Current action and preconditions to check: path_clear

Your task: For each precondition in the list above, predict whether it will hold at this action.

Consider the current scene as observed from the mobile robot's camera, and analyze the predicted future states of all dynamic agents (e.g., people, animals, vehicles, or any moving entities) within the NEXT SECOND.

IMPORTANT: Only answer "very likely" if you are absolutely certain—based on strong, clear evidence—that a dynamic agent will violate the precondition in the predicted future state. Do NOT answer "very likely" for unlikely, ambiguous, or low-probability risks.

Ask yourself for each precondition: Is there a high probability, with clear and convincing evidence, that the predicted future states of any dynamic agent will interfere with the predicted future state of the currently executing action within the NEXT SECOND, causing that precondition to fail?

Assess the risk level based on these predictions. Use "likely" or "very likely" if motions create a clear risk of interference.

Use "neutral" or "improbable" if agents are nearby but their predicted paths are clearly diverging or non-conflicting.

Failure Risk Categories: "very improbable", "improbable", "neutral", "likely", "very likely"

Answer Format: Output ONLY the probability_of_failure value from these categories: "very improbable", "improbable", "neutral", "likely", "very likely"

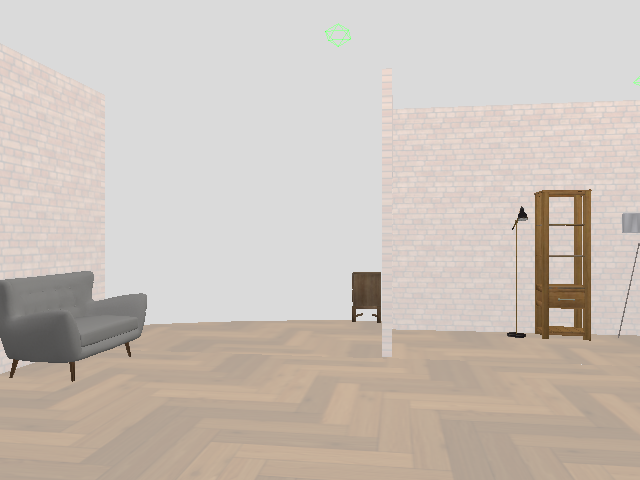

Answer: very improbable